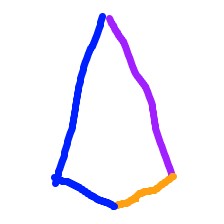
Shape: kite